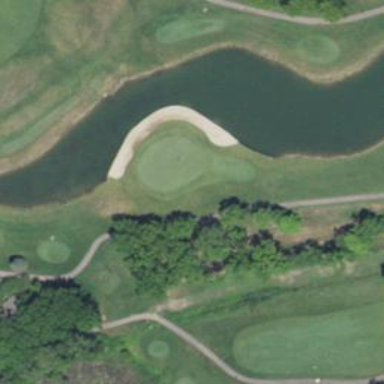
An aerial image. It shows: Picturesque scene of golf course with lateral water hazard.